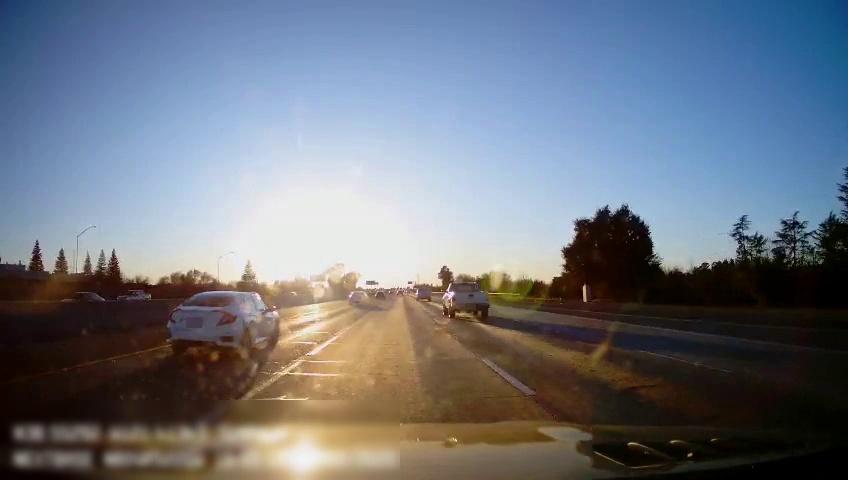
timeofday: Day
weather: Sunny
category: Drivable Space
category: Vehicles | Truck
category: Vehicles | SUV
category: Vehicles | Car
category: Vehicles | Car
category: Vehicles | SUV
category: Vehicles | Car
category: Vehicles | Truck
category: Lanes | Alternate Lane
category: Lanes | Alternate Lane
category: Lanes | Current Lane
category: Lanes | Current Lane
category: Lanes | Alternate Lane
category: Lanes | Alternate Lane
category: Traffic | Signs